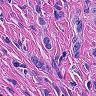
Metastatic tissue present: yes